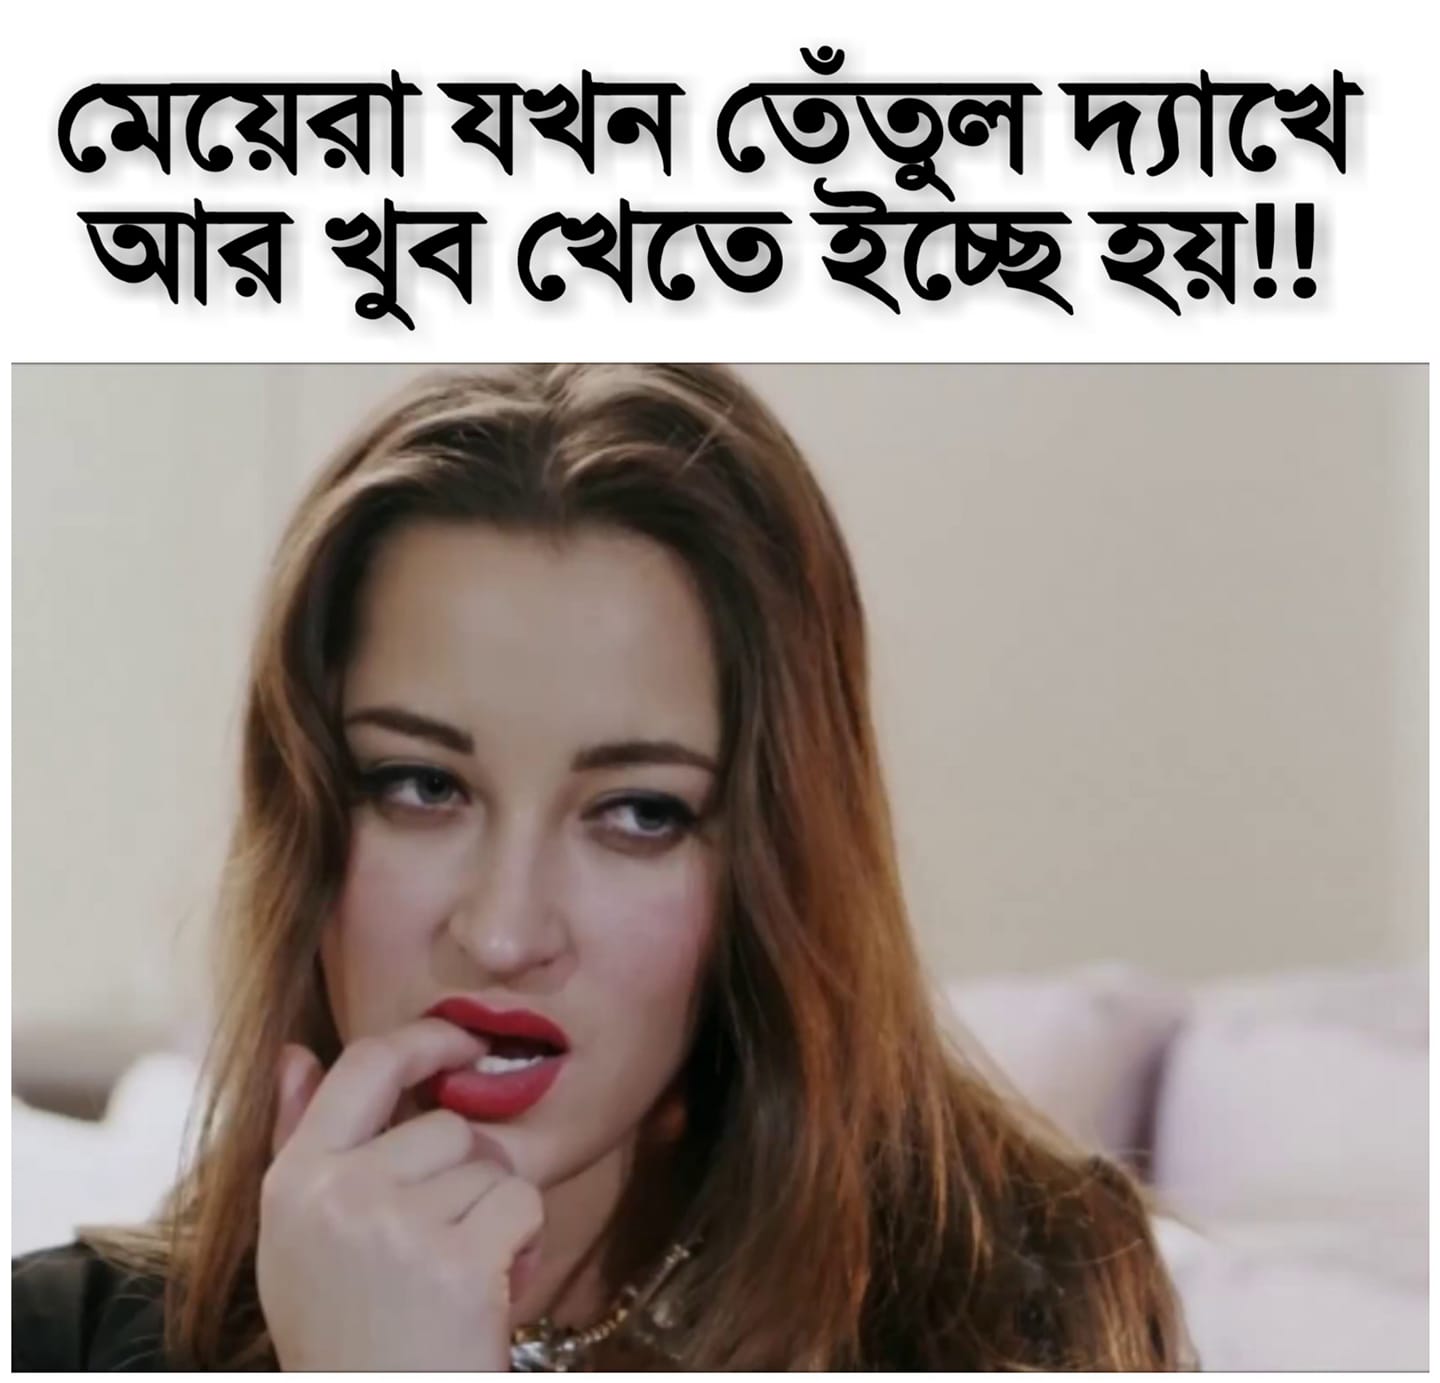
Caption: মেয়েরা যখন তেঁতুল দ্যাখে আর খুব খেতে ইচ্ছে হয় !!
Label: non-hate